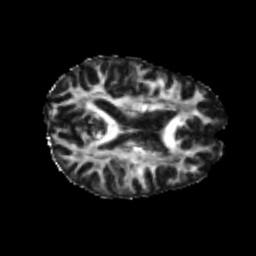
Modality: FA
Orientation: axial
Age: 22
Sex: male
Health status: healthy
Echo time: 0.074 s